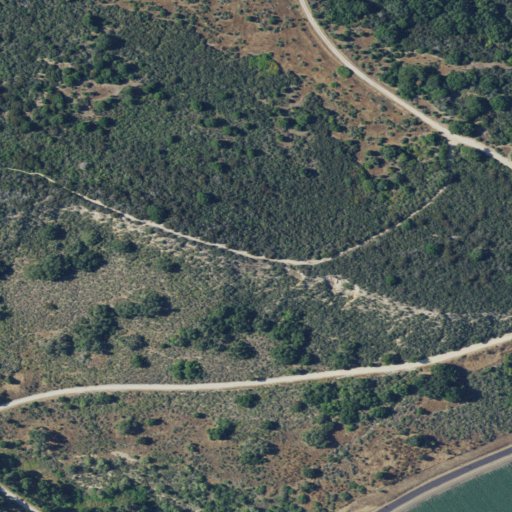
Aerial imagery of ridge(s) in California named Hains Point containing shrub, grassland, low intensity development, mixed forest, evergreen forest, and cultivated crops